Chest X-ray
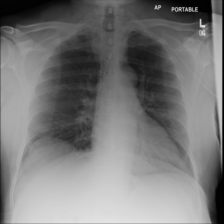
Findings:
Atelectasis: negative
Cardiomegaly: negative
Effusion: negative
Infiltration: negative
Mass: negative
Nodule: negative
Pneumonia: negative
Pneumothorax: negative
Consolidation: negative
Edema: negative
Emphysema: negative
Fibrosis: negative
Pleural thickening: negative
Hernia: negative